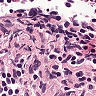
Metastatic tissue present: no